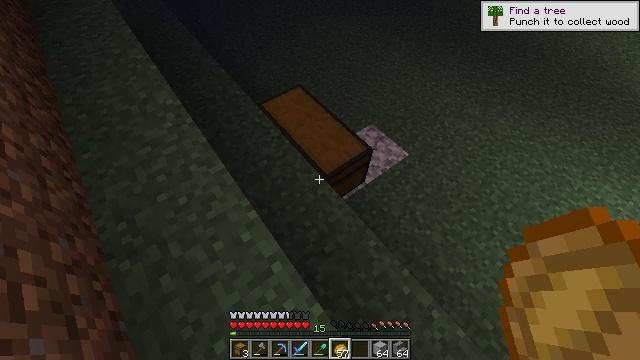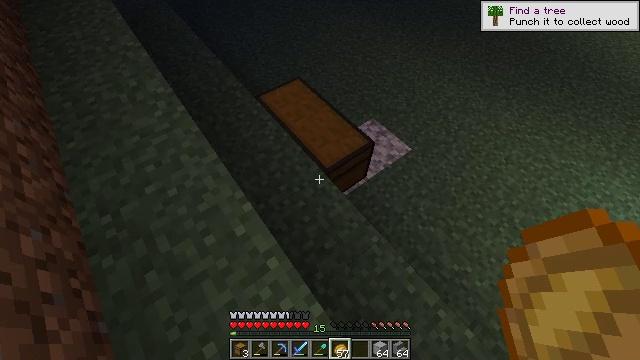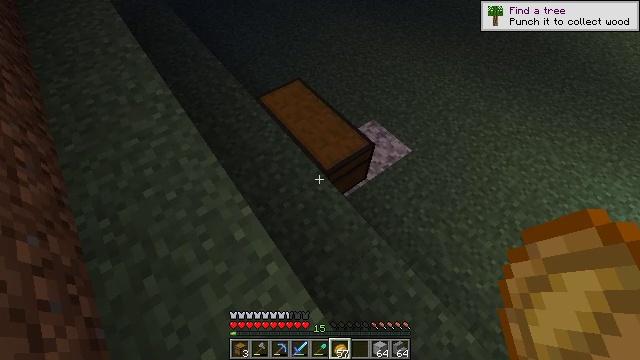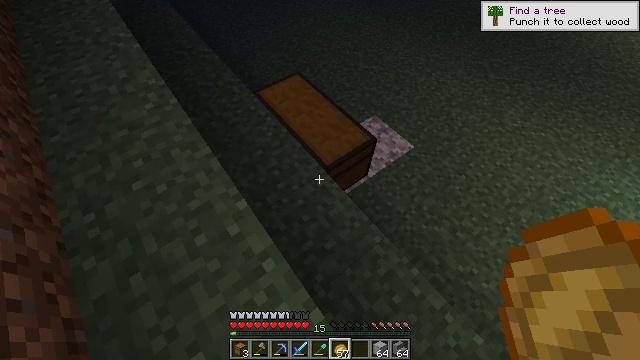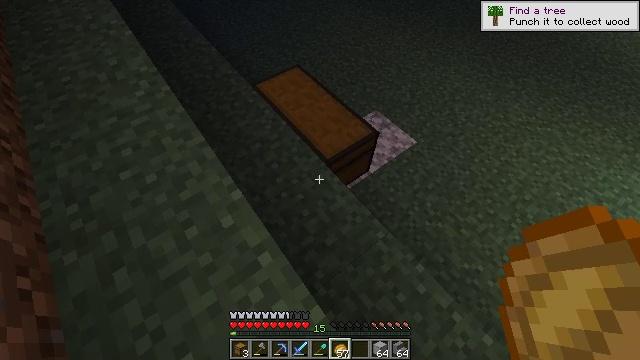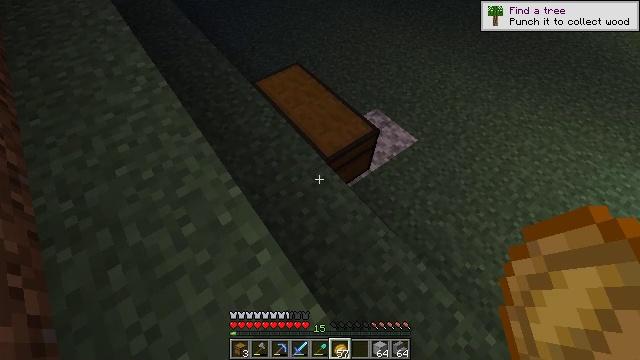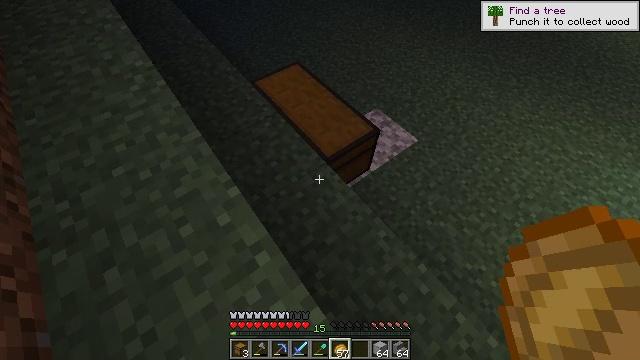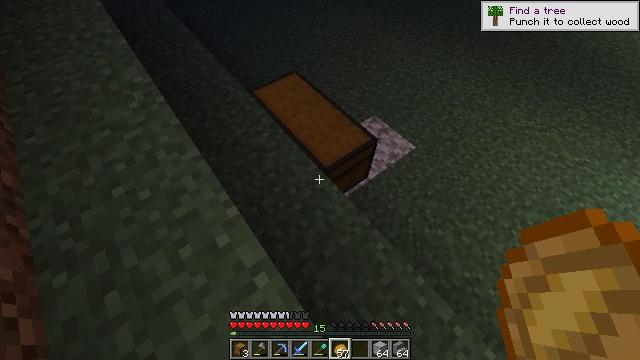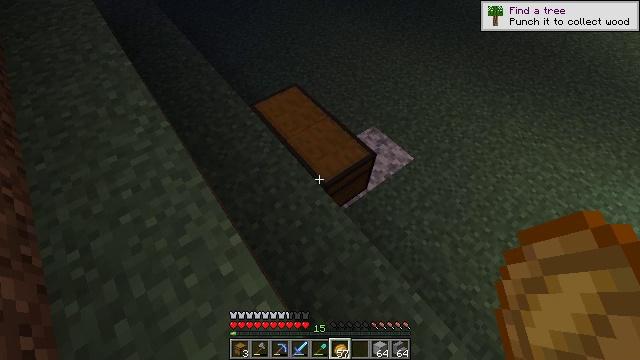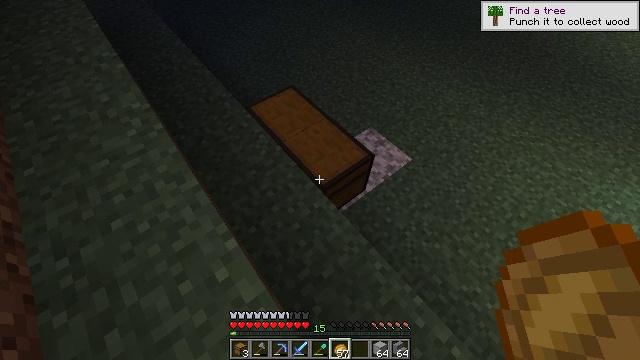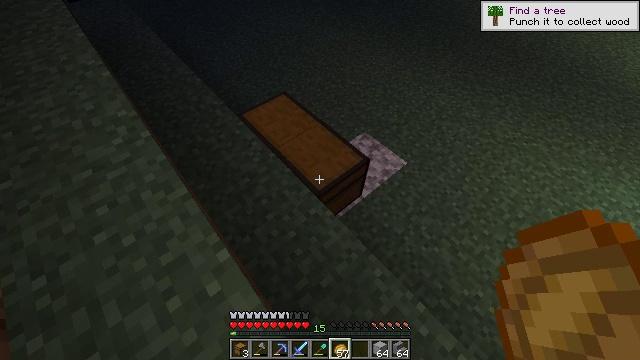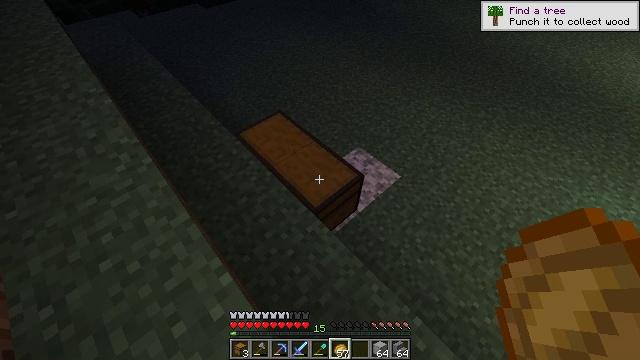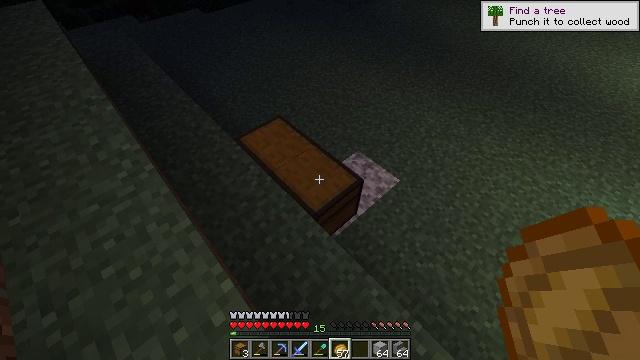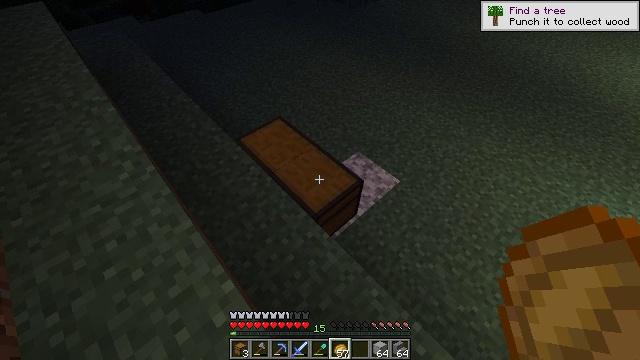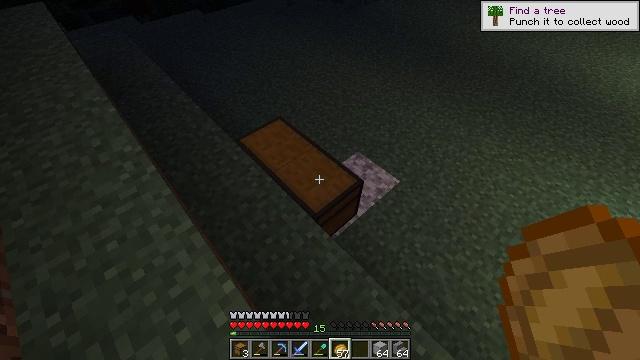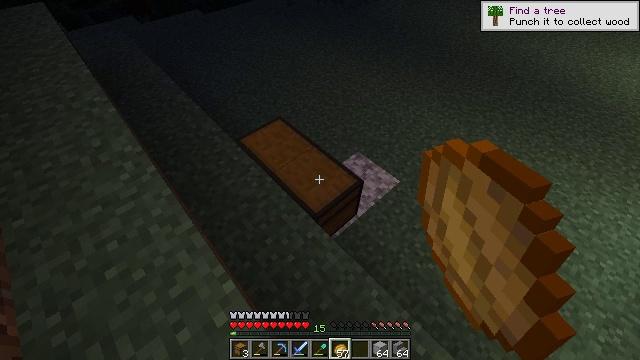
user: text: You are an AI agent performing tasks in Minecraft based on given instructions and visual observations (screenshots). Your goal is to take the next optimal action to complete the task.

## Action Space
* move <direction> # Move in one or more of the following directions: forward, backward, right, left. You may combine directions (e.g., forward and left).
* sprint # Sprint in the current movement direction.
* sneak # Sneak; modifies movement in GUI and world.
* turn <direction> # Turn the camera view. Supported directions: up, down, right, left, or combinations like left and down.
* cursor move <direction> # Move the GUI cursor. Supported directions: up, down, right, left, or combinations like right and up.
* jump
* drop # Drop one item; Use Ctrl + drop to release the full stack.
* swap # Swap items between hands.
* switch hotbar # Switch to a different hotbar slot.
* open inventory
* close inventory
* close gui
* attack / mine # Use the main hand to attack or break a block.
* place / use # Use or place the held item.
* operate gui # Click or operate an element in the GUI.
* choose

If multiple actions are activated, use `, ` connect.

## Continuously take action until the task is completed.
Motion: motion action
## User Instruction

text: Drop a baked potato.
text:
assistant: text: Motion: no_op
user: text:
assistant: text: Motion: sneak
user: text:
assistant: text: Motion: sneak
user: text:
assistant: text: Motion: sneak
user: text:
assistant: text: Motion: sneak
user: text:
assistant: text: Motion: move forward
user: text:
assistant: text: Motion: move forward
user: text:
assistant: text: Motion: no_op
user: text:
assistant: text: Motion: no_op
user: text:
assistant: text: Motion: turn right and up
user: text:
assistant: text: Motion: turn right and up
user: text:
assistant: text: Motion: no_op
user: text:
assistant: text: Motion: no_op
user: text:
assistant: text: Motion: use / place
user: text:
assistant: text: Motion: use / place
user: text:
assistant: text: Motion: use / place
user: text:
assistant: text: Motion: no_op
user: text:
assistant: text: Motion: no_op
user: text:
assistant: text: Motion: no_op
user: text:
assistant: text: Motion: no_op
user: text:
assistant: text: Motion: no_op
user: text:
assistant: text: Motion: no_op
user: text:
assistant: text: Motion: no_op
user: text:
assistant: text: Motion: no_op
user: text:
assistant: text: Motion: turn right
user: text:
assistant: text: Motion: turn right
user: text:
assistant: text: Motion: turn up
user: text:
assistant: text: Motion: sneak, turn left and up
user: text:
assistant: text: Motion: sneak, turn left and up
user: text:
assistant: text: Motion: sneak, turn left and up